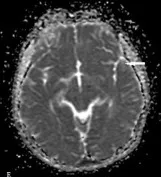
Follow up MRI brain images;. ADC sequence showing residual minimal bright signal in left temporal area.
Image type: radiology (mri)